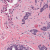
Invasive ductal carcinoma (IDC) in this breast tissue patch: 1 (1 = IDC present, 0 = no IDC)